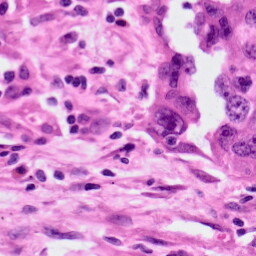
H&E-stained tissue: Lung